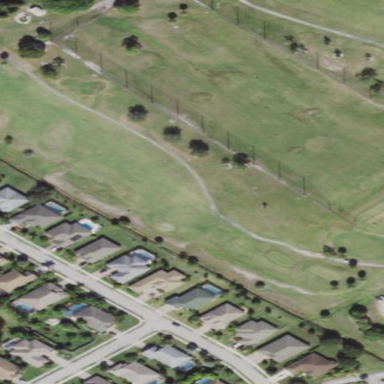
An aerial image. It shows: Driving range for golf practice.